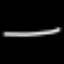
Label: line